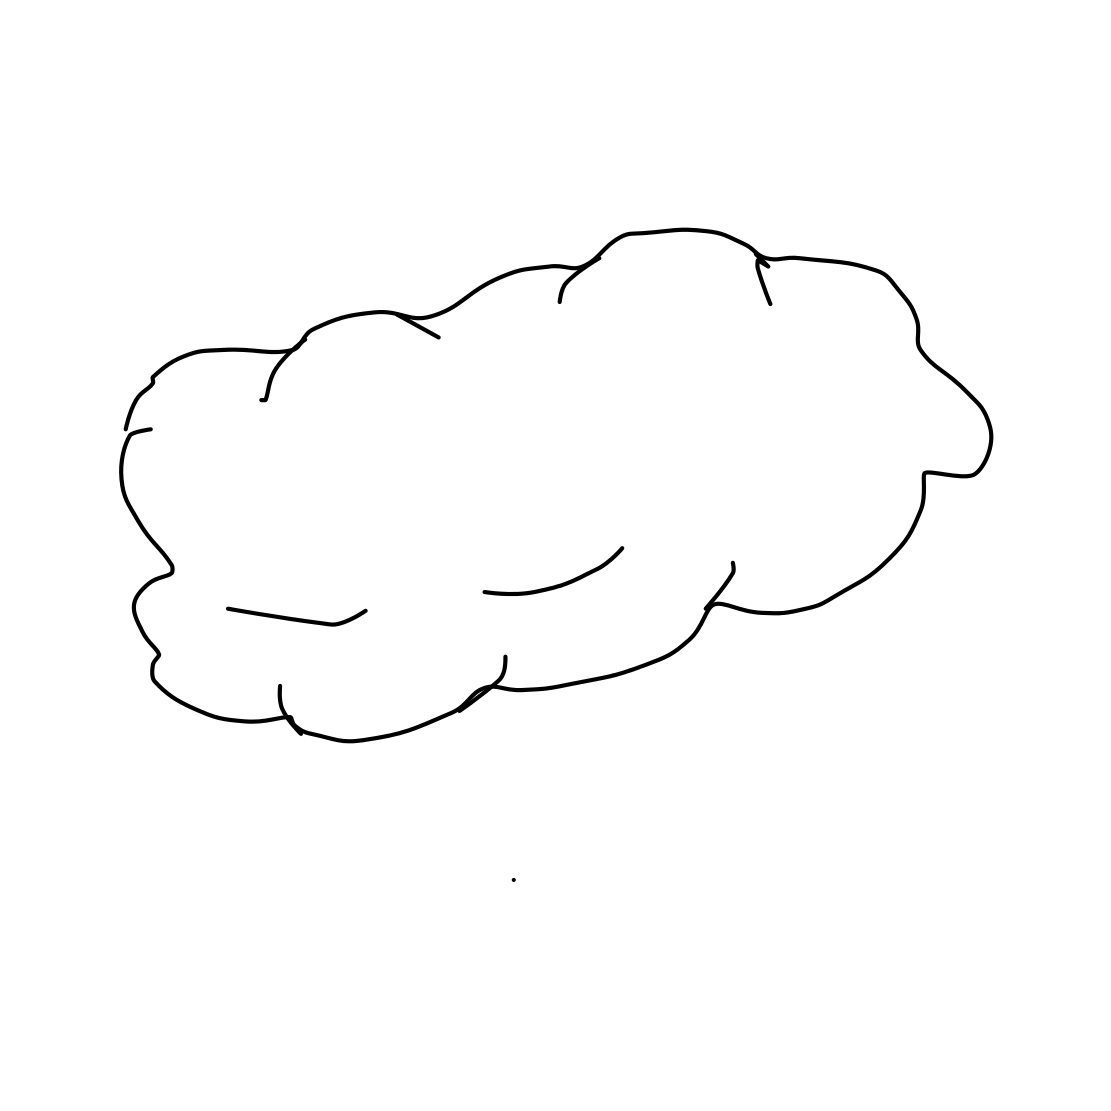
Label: cloud